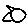
Label: sun